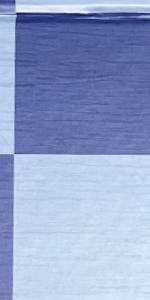
Label: Empty